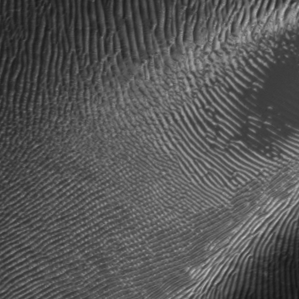
Label: frost